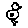
Label: bird